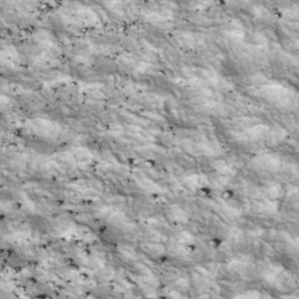
Label: non_frost